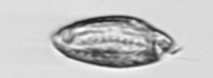
Label: Katodinium_or_Torodinium